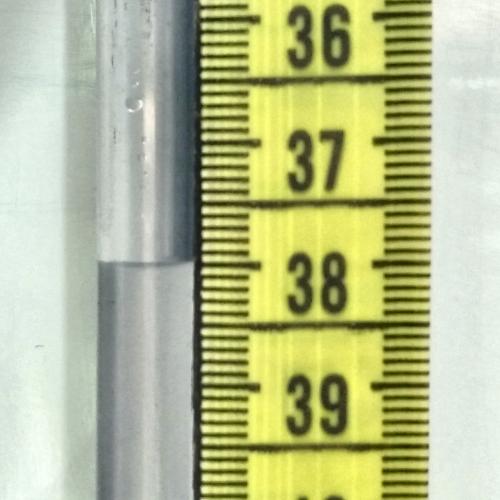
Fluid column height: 38.0 cm